Question: I am tring to follow this post <URL> and combine it with the ShootThemUp example from
<URL>. Unfortunately I am a bit confused as I got an issue with animating the parts of a subclass of CCSprite and an issue in accessing to the frame names inside the texture map.
I do get the following expection:
'''
CCSpriteFrameCache: Trying to use file 'game-art.png' as texture
'''
when trying to access the frame name as in the ShootEmUp example:
'''
head = [CCSprite initWithSpriteFrameName:@"head.png"];
'''
Here is the modified code:
'''
@implementation ShipEntity
@synthesize lifes;
+(id) ship
{
self = [[[self alloc] init] autorelease];
[self addParts];
return self;
}
-(void) addParts
{
[[CCSpriteFrameCache sharedSpriteFrameCache] addSpriteFramesWithFile:@"game-art.plist"];
body = [CCSprite node];
// head = [CCSprite spriteWithSpriteFrame:[[CCSpriteFrameCache sharedSpriteFrameCache] spriteFrameByName:@"head.png"]];
head = [CCSprite initWithSpriteFrameName:@"head.png"];
[head setPosition:CGPointMake(10,10)];
[body addChild:head];
[self addChild:body];
/**
// create an animation object from all the sprite animation frames
CCAnimation* anim = [CCAnimation animationWithFrame:@"head-anim" frameCount:3 delay:0.08f];
// add the animation to the sprite (optional)
[head addAnimation:anim];
// run the animation by using the CCAnimate action
CCAnimate* animate = [CCAnimate actionWithAnimation:anim];
CCRepeatForever* repeat = [CCRepeatForever actionWithAction:animate];
[head runAction:repeat];
**/
[self scheduleUpdate];
//should use spawn method..
initialHitPoints=2;
hitPoints=initialHitPoints;
lifes=3;
[[GameScene sharedGameScene] setLifeCount:lifes];
'''
}
If I do replace:
'''
head = [CCSprite initWithSpriteFrameName:@"head.png];
'''
with
'''
head = [CCSprite spriteWithSpriteFrame:[[CCSpriteFrameCache sharedSpriteFrameCache] spriteFrameByName:@"head.png"]];
'''
then it does add it.
Finally, I tried to add an animation by uncommenting the following bit of code (assume I do have the head-anim files in the game-art.png and game-art.plist files:
'''
CCAnimation* anim = [CCAnimation animationWithFrame:@"head-anim" frameCount:3 delay:0.08f];
// add the animation to the sprite (optional)
[head addAnimation:anim];
// run the animation by using the CCAnimate action
CCAnimate* animate = [CCAnimate actionWithAnimation:anim];
CCRepeatForever* repeat = [CCRepeatForever actionWithAction:animate];
[head runAction:repeat];
'''
But it did not work.. any suggestion?
This is the stacktrace of the exception:
'''
012-02-28 12:15:14.068 ShootEmUp[26182:40b] cocos2d: CCSpriteFrameCache: Trying to use file 'game-art.png' as texture
2012-02-28 12:15:14.109 ShootEmUp[26182:40b] cocos2d: CCSpriteFrameCache: Trying to use file 'game-art.png' as texture
2012-02-28 12:15:14.109 ShootEmUp[26182:40b] +[CCSprite initWithSpriteFrameName:]: unrecognized selector sent to class 0x10cbf0
2012-02-28 12:15:14.111 ShootEmUp[26182:40b] *** Terminating app due to uncaught exception 'NSInvalidArgumentException', reason: '+[CCSprite initWithSpriteFrameName:]: unrecognized selector sent to class 0x10cbf0'
*** Call stack at first throw:
(
0 CoreFoundation 0x013f0be9 __exceptionPreprocess + 185
1 libobjc.A.dylib 0x015455c2 objc_exception_throw + 47
2 CoreFoundation 0x013f27bb +[NSObject(NSObject) doesNotRecognizeSelector:] + 187
3 CoreFoundation 0x01362366 ___forwarding___ + 966
4 CoreFoundation 0x01361f22 _CF_forwarding_prep_0 + 50
5 ShootEmUp 0x0000c7cd -[ShipEntity addParts] + 349
6 ShootEmUp 0x0000c64d +[ShipEntity ship] + 141
7 ShootEmUp 0x000038ae -[GameScene initWithId:] + 1102
8 ShootEmUp 0x00003413 +[GameScene sceneWithId:] + 131
9 ShootEmUp 0x00010e9f -[Navigator LaunchLevel:] + 143
10 CoreFoundation 0x0136167d __invoking___ + 29
11 CoreFoundation 0x01361551 -[NSInvocation invoke] + 145
12 ShootEmUp 0x0004be75 -[CCMenuItem activate] + 85
13 ShootEmUp 0x00012d86 -[SlidingMenuGrid ccTouchEnded:withEvent:] + 454
14 ShootEmUp 0x000a40b1 -[CCTouchDispatcher touches:withEvent:withTouchType:] + 1633
15 ShootEmUp 0x000a4bff -[CCTouchDispatcher touchesEnded:withEvent:] + 111
16 ShootEmUp 0x000a6ab1 -[EAGLView touchesEnded:withEvent:] + 113
17 UIKit 0x008a30d1 -[UIWindow _sendTouchesForEvent:] + 567
18 UIKit 0x0088437a -[UIApplication sendEvent:] + 447
19 UIKit 0x00889732 _UIApplicationHandleEvent + 7576
20 GraphicsServices 0x02998a36 PurpleEventCallback + 1550
21 CoreFoundation 0x013d2064 __CFRUNLOOP_IS_CALLING_OUT_TO_A_SOURCE1_PERFORM_FUNCTION__ + 52
22 CoreFoundation 0x013326f7 __CFRunLoopDoSource1 + 215
23 CoreFoundation 0x0132f983 __CFRunLoopRun + 979
24 CoreFoundation 0x0132f240 CFRunLoopRunSpecific + 208
25 CoreFoundation 0x0132f161 CFRunLoopRunInMode + 97
26 GraphicsServices 0x02997268 GSEventRunModal + 217
27 GraphicsServices 0x0299732d GSEventRun + 115
28 UIKit 0x0088d42e UIApplicationMain + 1160
29 ShootEmUp 0x00002844 main + 100
'''
It seems related to not finding the file but I can't understand why in the example it does find it and why in my code doesn't .. I know is a bit silly and there must be an obvious reason that I am missing. Is also the first time I try to generate a plst and png file and hence I might have done some errors..
[EDIT NOTE: Difference in settings between my game-art files -left image- and the ShootthemUp ones - right image]

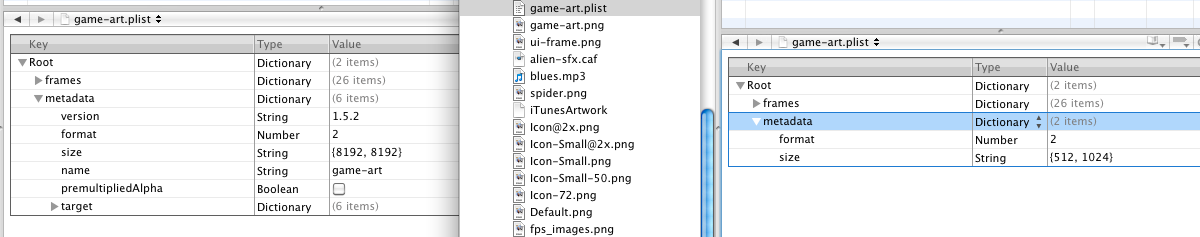
Answer: Thanks for the answer, I haven't accepted it as the reason for which I was having problem was relatead to this other question <URL>.
Thanks for your help!